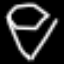
Label: diamond